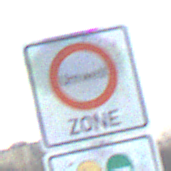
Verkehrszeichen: BeginnUmweltzone
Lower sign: FreistellungVomVerkehrsverbot2
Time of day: SunriseSunset
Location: Outdoor (Nature)
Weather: PartlyCloudy
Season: NotSpecified
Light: Natural